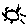
Label: sun